Question: What is the sender's email address?
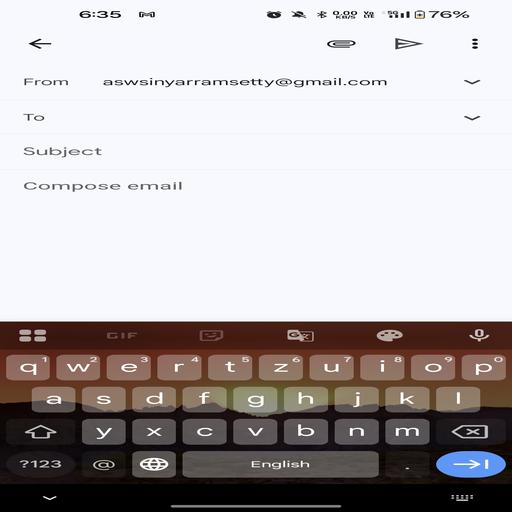
Answer: aswsinyarramsetty@gmail.com